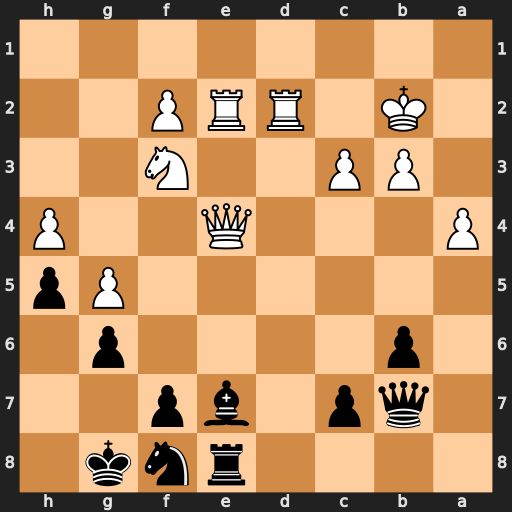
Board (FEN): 4rnk1/1qp1bp2/1p4p1/6Pp/P3Q2P/1PP2N2/1K1RRP2/8
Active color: b
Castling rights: -
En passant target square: -
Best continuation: Ba3+ Kxa3 Rxe4